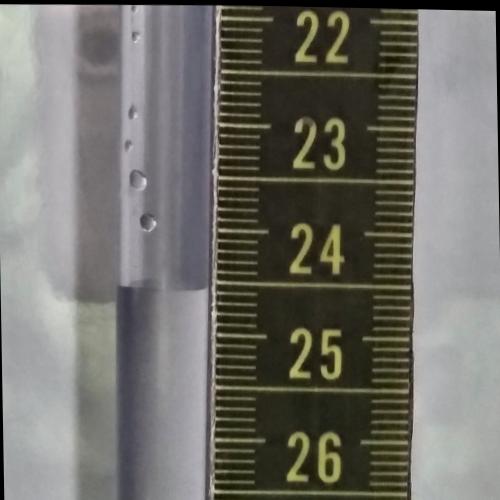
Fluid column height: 24.6 cm